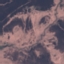
Label: HerbaceousVegetation